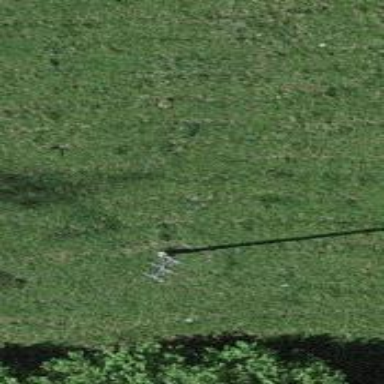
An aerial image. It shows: Minor power line.